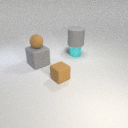
small brown rubber sphere above large gray rubber cube